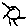
Label: sun